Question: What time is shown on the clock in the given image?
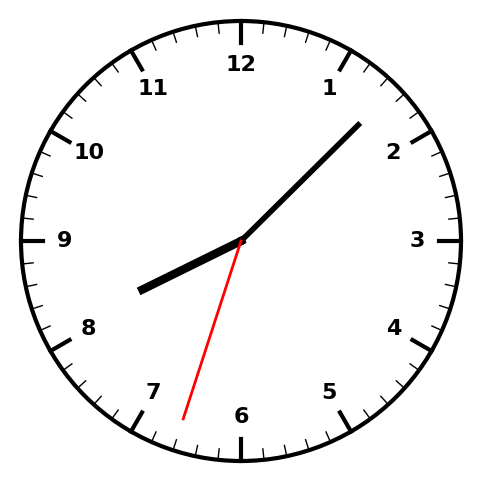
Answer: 08:07:33